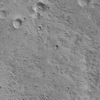
Label: not_dusty